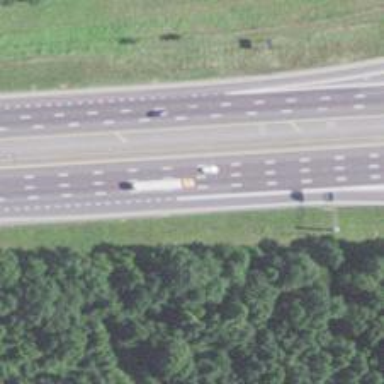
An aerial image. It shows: Motorway.